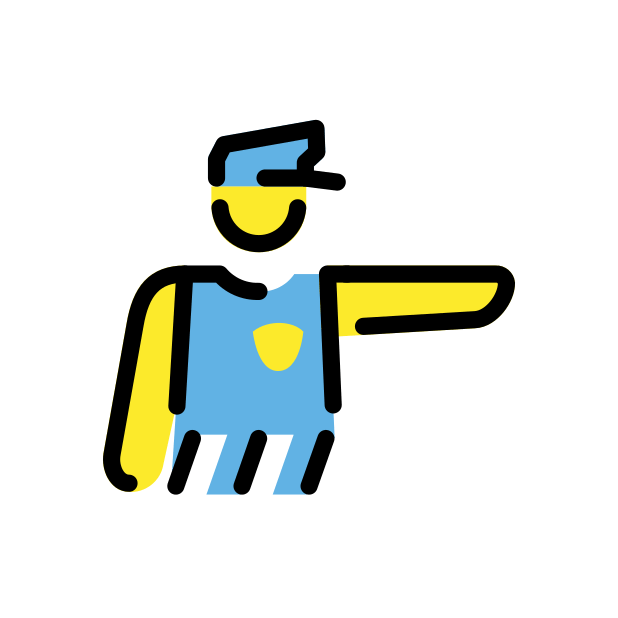
authority instruction